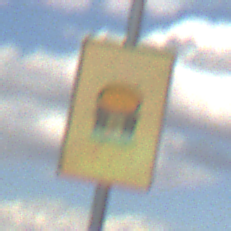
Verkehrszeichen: FahrzeugeMitWassergefaehrdenderLadungOhnePfeilsymbol
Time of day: Midday
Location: Outdoor (Nature)
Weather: PartlyCloudy
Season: NotSpecified
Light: Natural